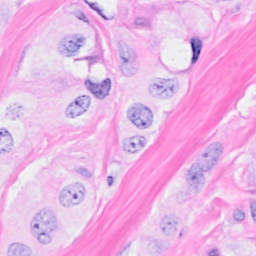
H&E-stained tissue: Breast